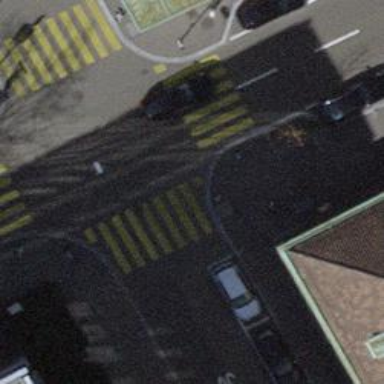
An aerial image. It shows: Zebra crossing controlled by traffic signals with zebra markings.